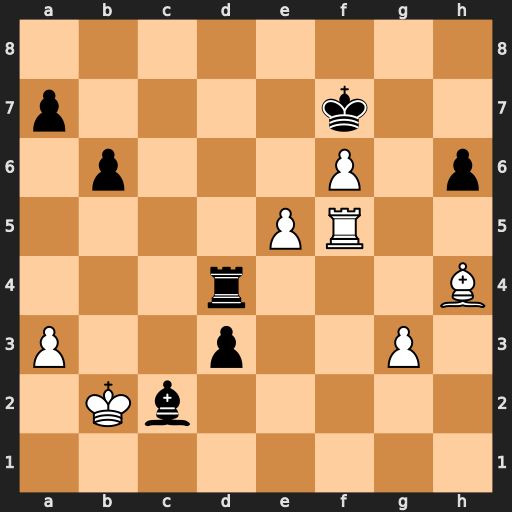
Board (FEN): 8/p4k2/1p3P1p/4PR2/3r3B/P2p2P1/1Kb5/8
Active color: w
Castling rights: -
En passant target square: -
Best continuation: e6+ Kxe6 f7 Kxf5 f8=Q+